高三 · 度量几何学
如图, 阴影部分的面积是 ( )

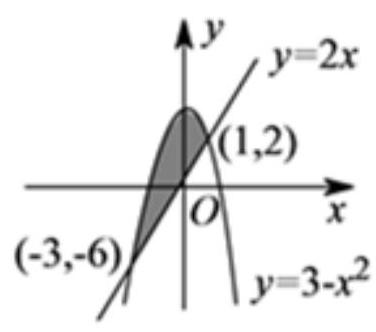
A. $2 \sqrt{3}$
B. $-2 \sqrt{3}$
C. $\frac{35}{3}$
D. $\frac{32}{3}$
答案: D
解析: 答案: D

【解析】 $S=\int_{-3}^{1}\left(3-x^{2}-2 x\right) d x=\left(-\frac{1}{3} x^{3}-x^{2}+3 x\right)_{-3}^{1}=\frac{32}{3}$,

故答案为: D

【分析】利用定积分求面积的方法, 从而求出阴影部分的面积.